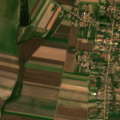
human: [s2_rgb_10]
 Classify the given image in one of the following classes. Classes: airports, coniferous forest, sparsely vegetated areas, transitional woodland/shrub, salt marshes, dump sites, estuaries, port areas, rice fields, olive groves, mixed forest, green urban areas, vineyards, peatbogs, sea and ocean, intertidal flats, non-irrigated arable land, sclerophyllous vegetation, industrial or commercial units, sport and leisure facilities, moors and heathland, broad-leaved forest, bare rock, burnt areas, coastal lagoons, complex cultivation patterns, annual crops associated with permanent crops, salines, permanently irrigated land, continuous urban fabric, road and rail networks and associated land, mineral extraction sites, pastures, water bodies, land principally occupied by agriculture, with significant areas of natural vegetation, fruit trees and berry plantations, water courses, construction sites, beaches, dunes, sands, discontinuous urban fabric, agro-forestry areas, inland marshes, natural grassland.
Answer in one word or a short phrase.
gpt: discontinuous urban fabric, non-irrigated arable land